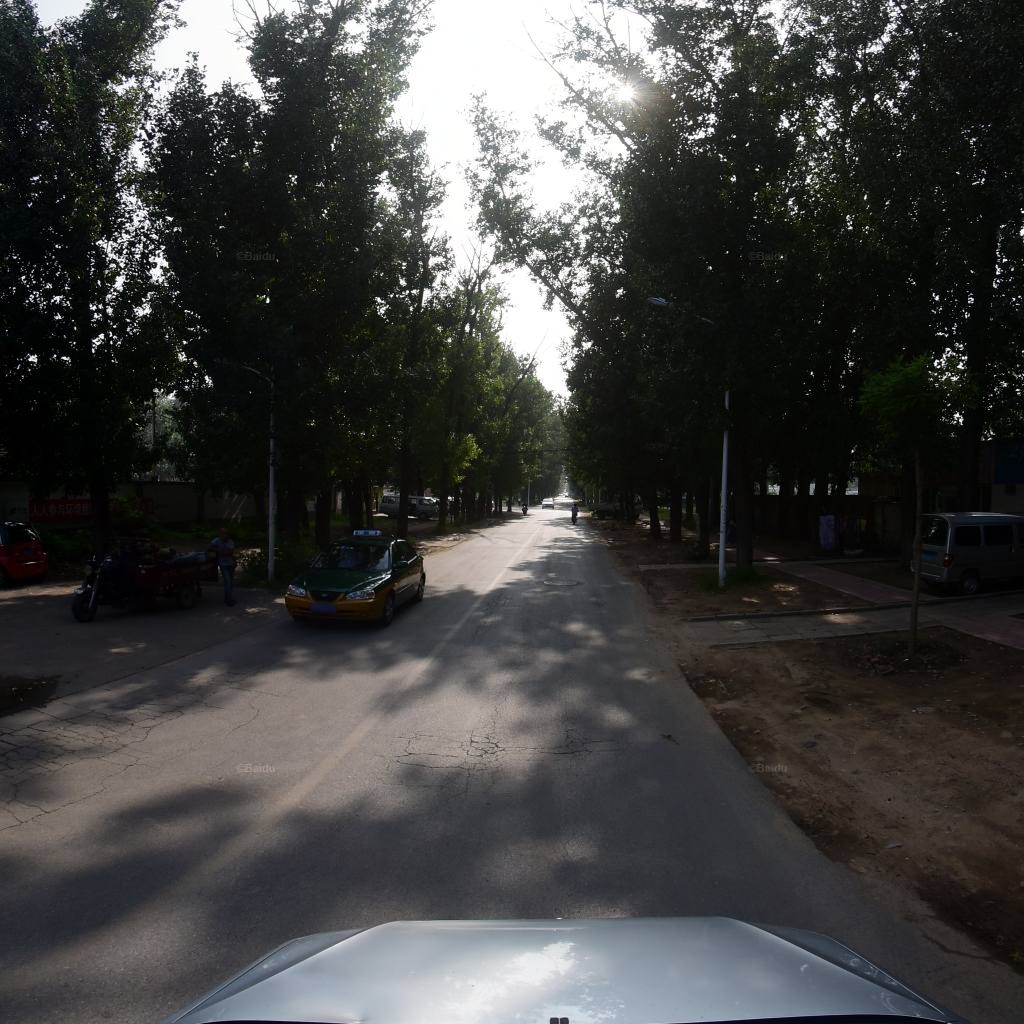
Region: Fengtai
Road damage annotations: alligator crack, manhole cover, alligator crack, alligator crack